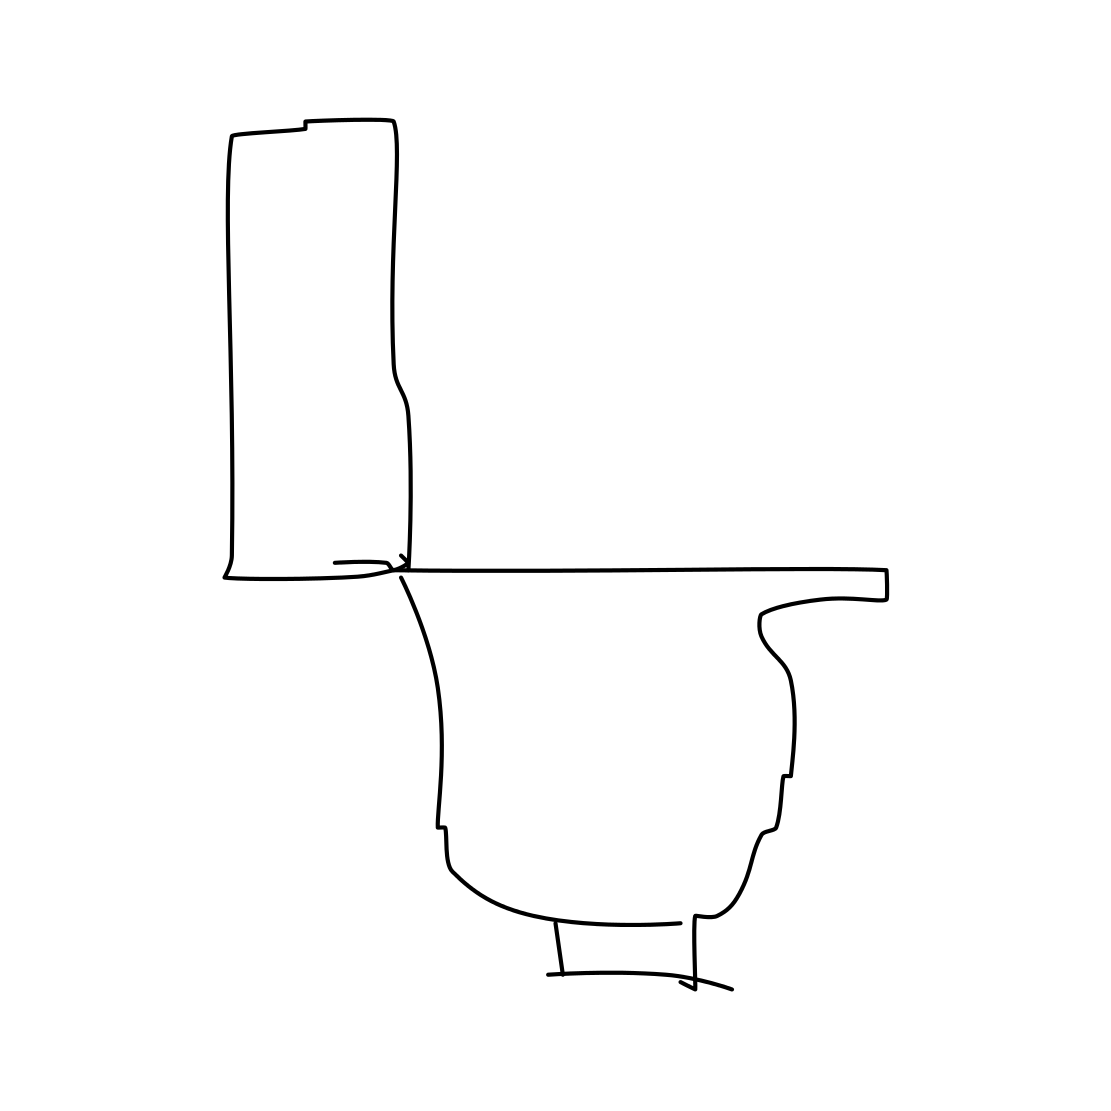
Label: toilet